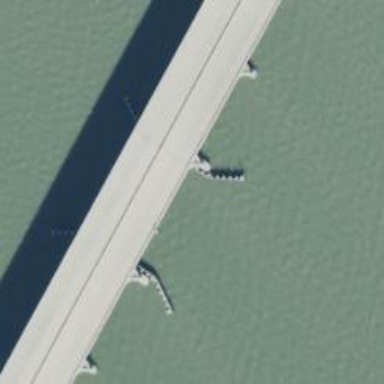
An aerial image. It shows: Breakwater structure.